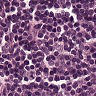
Metastatic tissue present: no